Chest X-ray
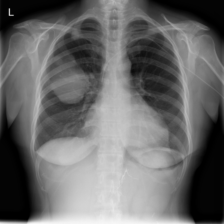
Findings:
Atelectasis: negative
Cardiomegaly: negative
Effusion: negative
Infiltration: negative
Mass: negative
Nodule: negative
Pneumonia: negative
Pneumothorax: negative
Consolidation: negative
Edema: negative
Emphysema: negative
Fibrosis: negative
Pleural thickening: negative
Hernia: negative